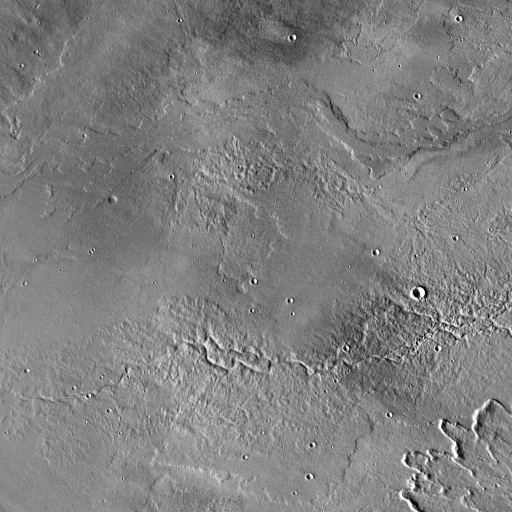
Crater classes present: Background, Other, Secondary